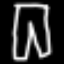
Label: pants